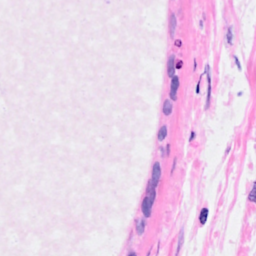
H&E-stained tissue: Breast